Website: home-depot
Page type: customer-info-address
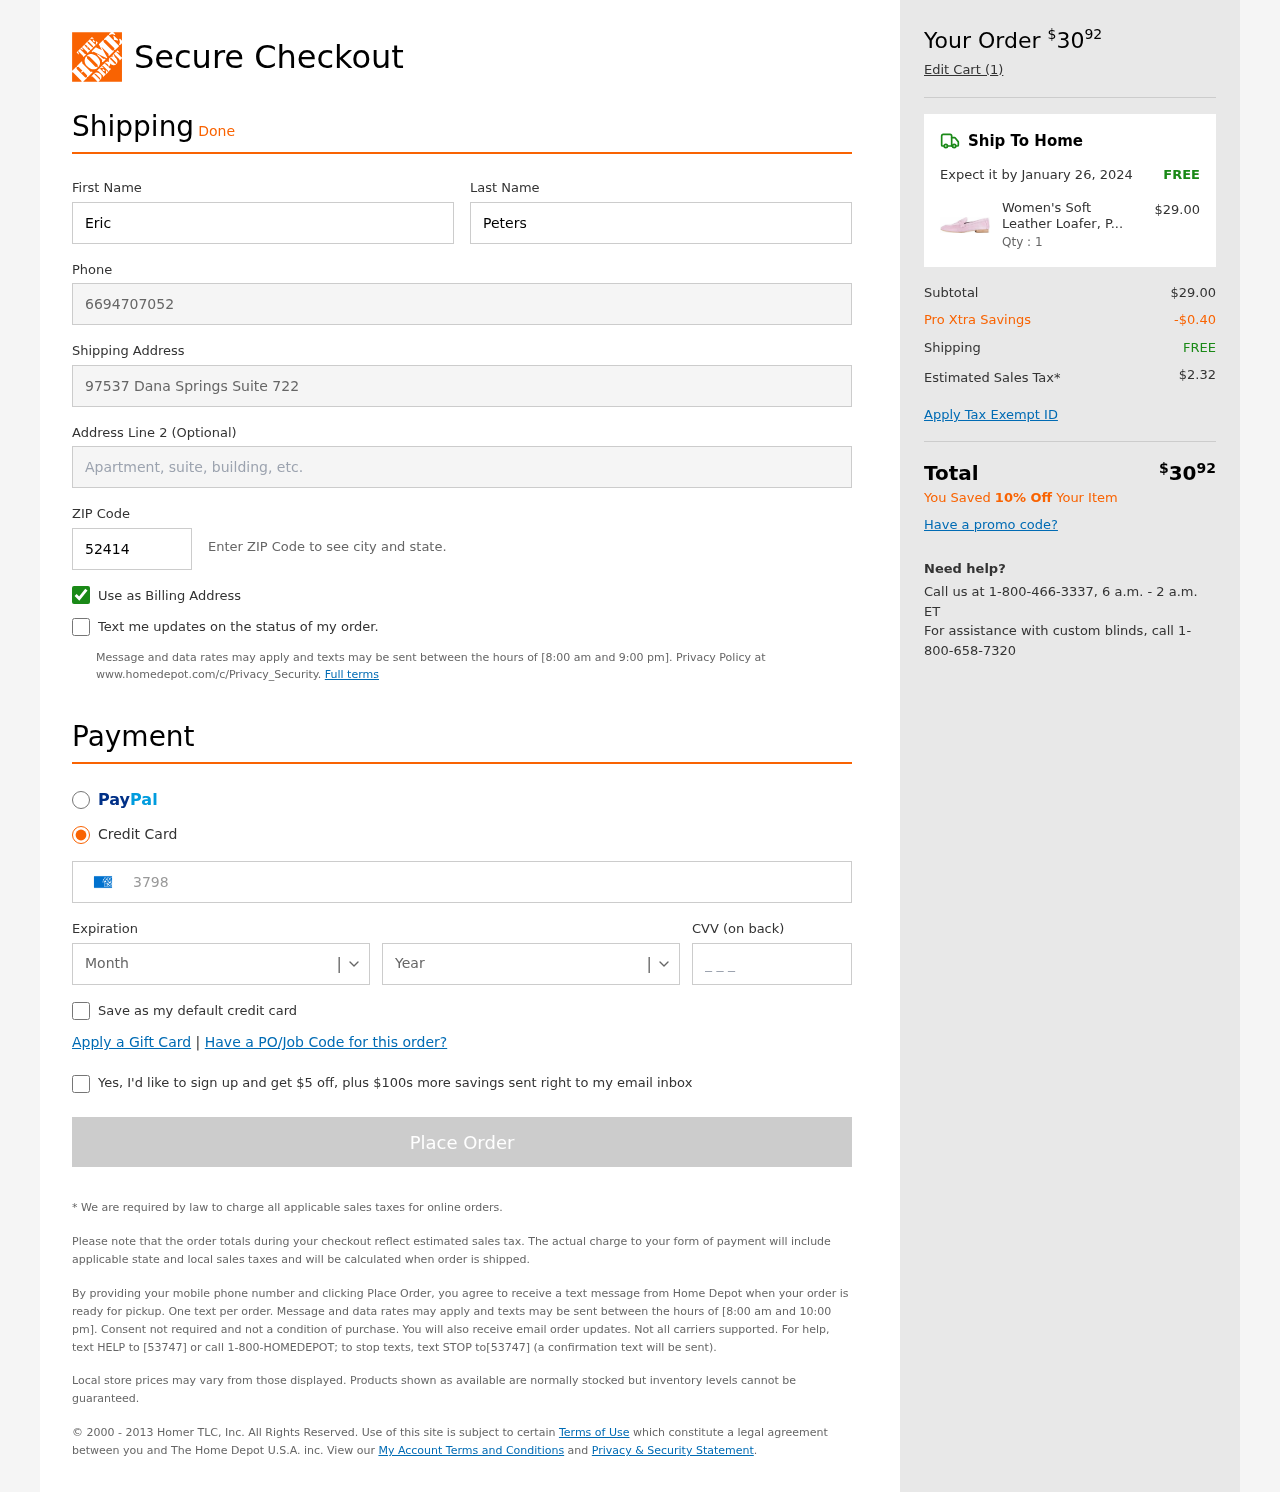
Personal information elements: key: PII_CARD_CVV
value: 2634
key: PII_CARD_EXPIRY_MONTH
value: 01
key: PII_CARD_EXPIRY_YEAR
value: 26
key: PII_CARD_NUMBER
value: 3798 2709 4278 800
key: PII_FIRSTNAME
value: Eric
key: PII_LASTNAME
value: Peters
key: PII_PHONE
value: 6694707052
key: PII_POSTCODE
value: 52414
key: PII_STREET
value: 97537 Dana Springs Suite 722
Product elements: key: PRODUCT1_NAME
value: Women's Soft Leather Loafer, Pink (Winsome Orchid), 8 UK
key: PRODUCT1_PRICE
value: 29
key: PRODUCT1_QUANTITY
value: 1
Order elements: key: ORDER_TOTAL
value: $3092
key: ORDER_NUM_ITEMS
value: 1
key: ORDER_DELIVERY_DATE
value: January 26, 2024
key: ORDER_SHIPPING_COST
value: FREE
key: ORDER_SUBTOTAL
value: $29.00
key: ORDER_DISCOUNT
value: -$0.40
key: ORDER_SHIPPING_COST2
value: FREE
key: ORDER_TAX
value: $2.32
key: ORDER_TOTAL2
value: $3092
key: ORDER_SAVINGS_MESSAGE
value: You Saved 10% Off Your Item